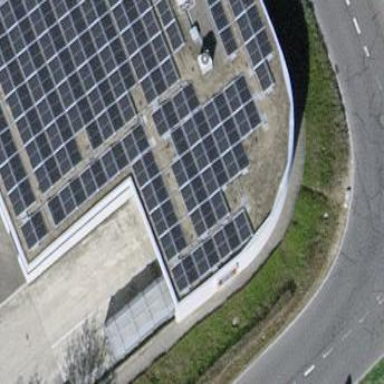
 consisting of solar photovoltaic panels."